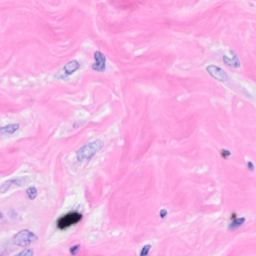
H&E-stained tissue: Breast